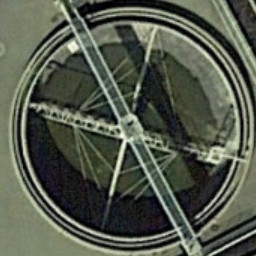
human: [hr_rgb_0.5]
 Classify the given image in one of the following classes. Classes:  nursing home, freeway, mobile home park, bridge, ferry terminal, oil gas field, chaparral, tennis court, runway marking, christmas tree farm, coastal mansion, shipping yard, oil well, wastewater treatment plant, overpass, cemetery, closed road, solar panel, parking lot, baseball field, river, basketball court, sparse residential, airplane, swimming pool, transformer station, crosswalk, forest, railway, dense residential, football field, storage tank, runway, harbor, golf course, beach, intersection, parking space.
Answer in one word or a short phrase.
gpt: wastewater treatment plant